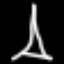
Label: The Eiffel Tower